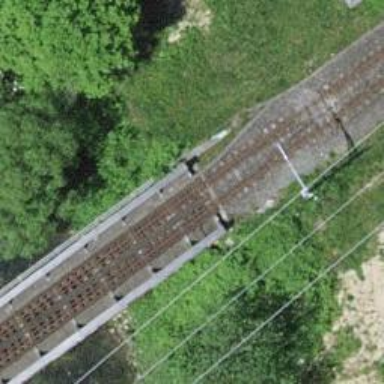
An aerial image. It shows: Bridge over electrified railway with contact line.